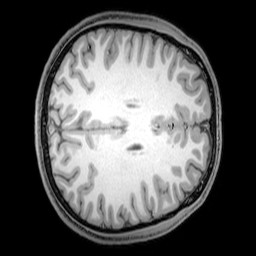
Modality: T1w
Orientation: axial
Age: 21
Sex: male
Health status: healthy
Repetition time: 0.081 s
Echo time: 0.037 s